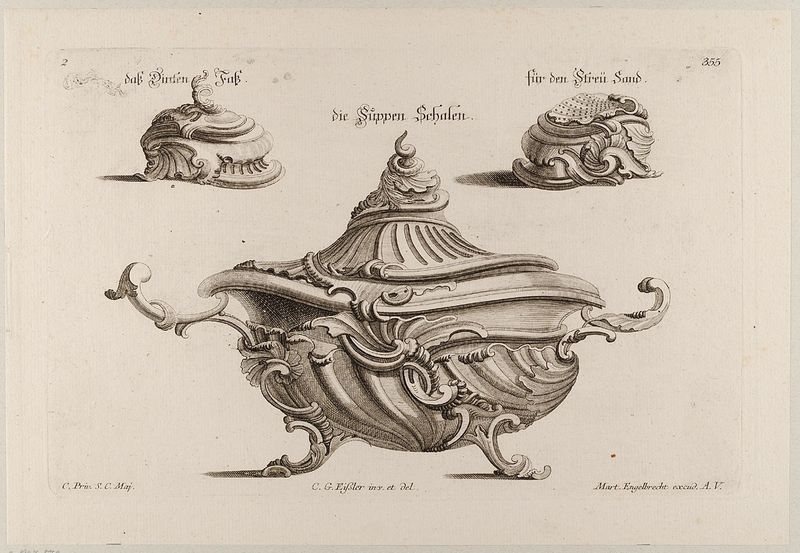
Titel: Das Tintenfass, ein Gefäß für den Streusand und eine Suppenterrine
Künstler: Martin Engelbrecht
Standort: Hamburg
Institution: Museum für Kunst und Gewerbe Hamburg
Schlagwörter: schale, rokoko, grafik, graphik, ornamente, fotografie, photographie, druckgraphik, druckgrafik, radierung, kunstgewerbe, terrine, kunsthandwerk, rocaille, goldschmiedearbeit, style, reproduktionen, industriedesign, druckerzeugnisse, muschelwerk, behälter, schüssel, ornamentstich, vorlageblätter